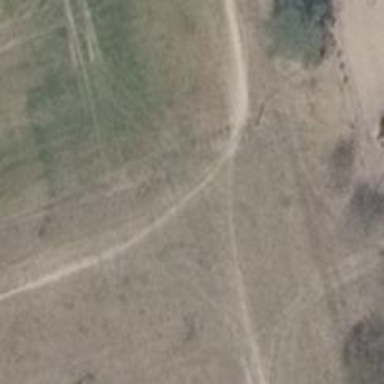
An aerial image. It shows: Path on the ground.